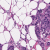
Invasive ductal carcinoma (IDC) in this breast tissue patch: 1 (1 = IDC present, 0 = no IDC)